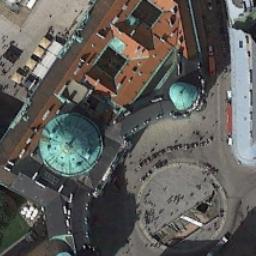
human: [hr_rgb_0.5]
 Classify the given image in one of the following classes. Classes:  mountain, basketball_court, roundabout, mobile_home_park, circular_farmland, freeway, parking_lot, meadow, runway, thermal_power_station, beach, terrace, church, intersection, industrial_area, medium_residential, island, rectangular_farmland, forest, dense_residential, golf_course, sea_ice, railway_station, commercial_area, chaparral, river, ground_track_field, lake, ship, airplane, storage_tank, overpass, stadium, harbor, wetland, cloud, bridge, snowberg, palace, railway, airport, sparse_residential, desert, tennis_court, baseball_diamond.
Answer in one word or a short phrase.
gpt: church